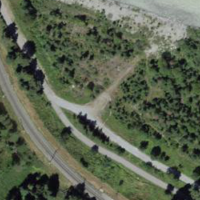
EUNIS habitat code: 26
Species observed at this site:
Vaccinium vitis-idaea